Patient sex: F
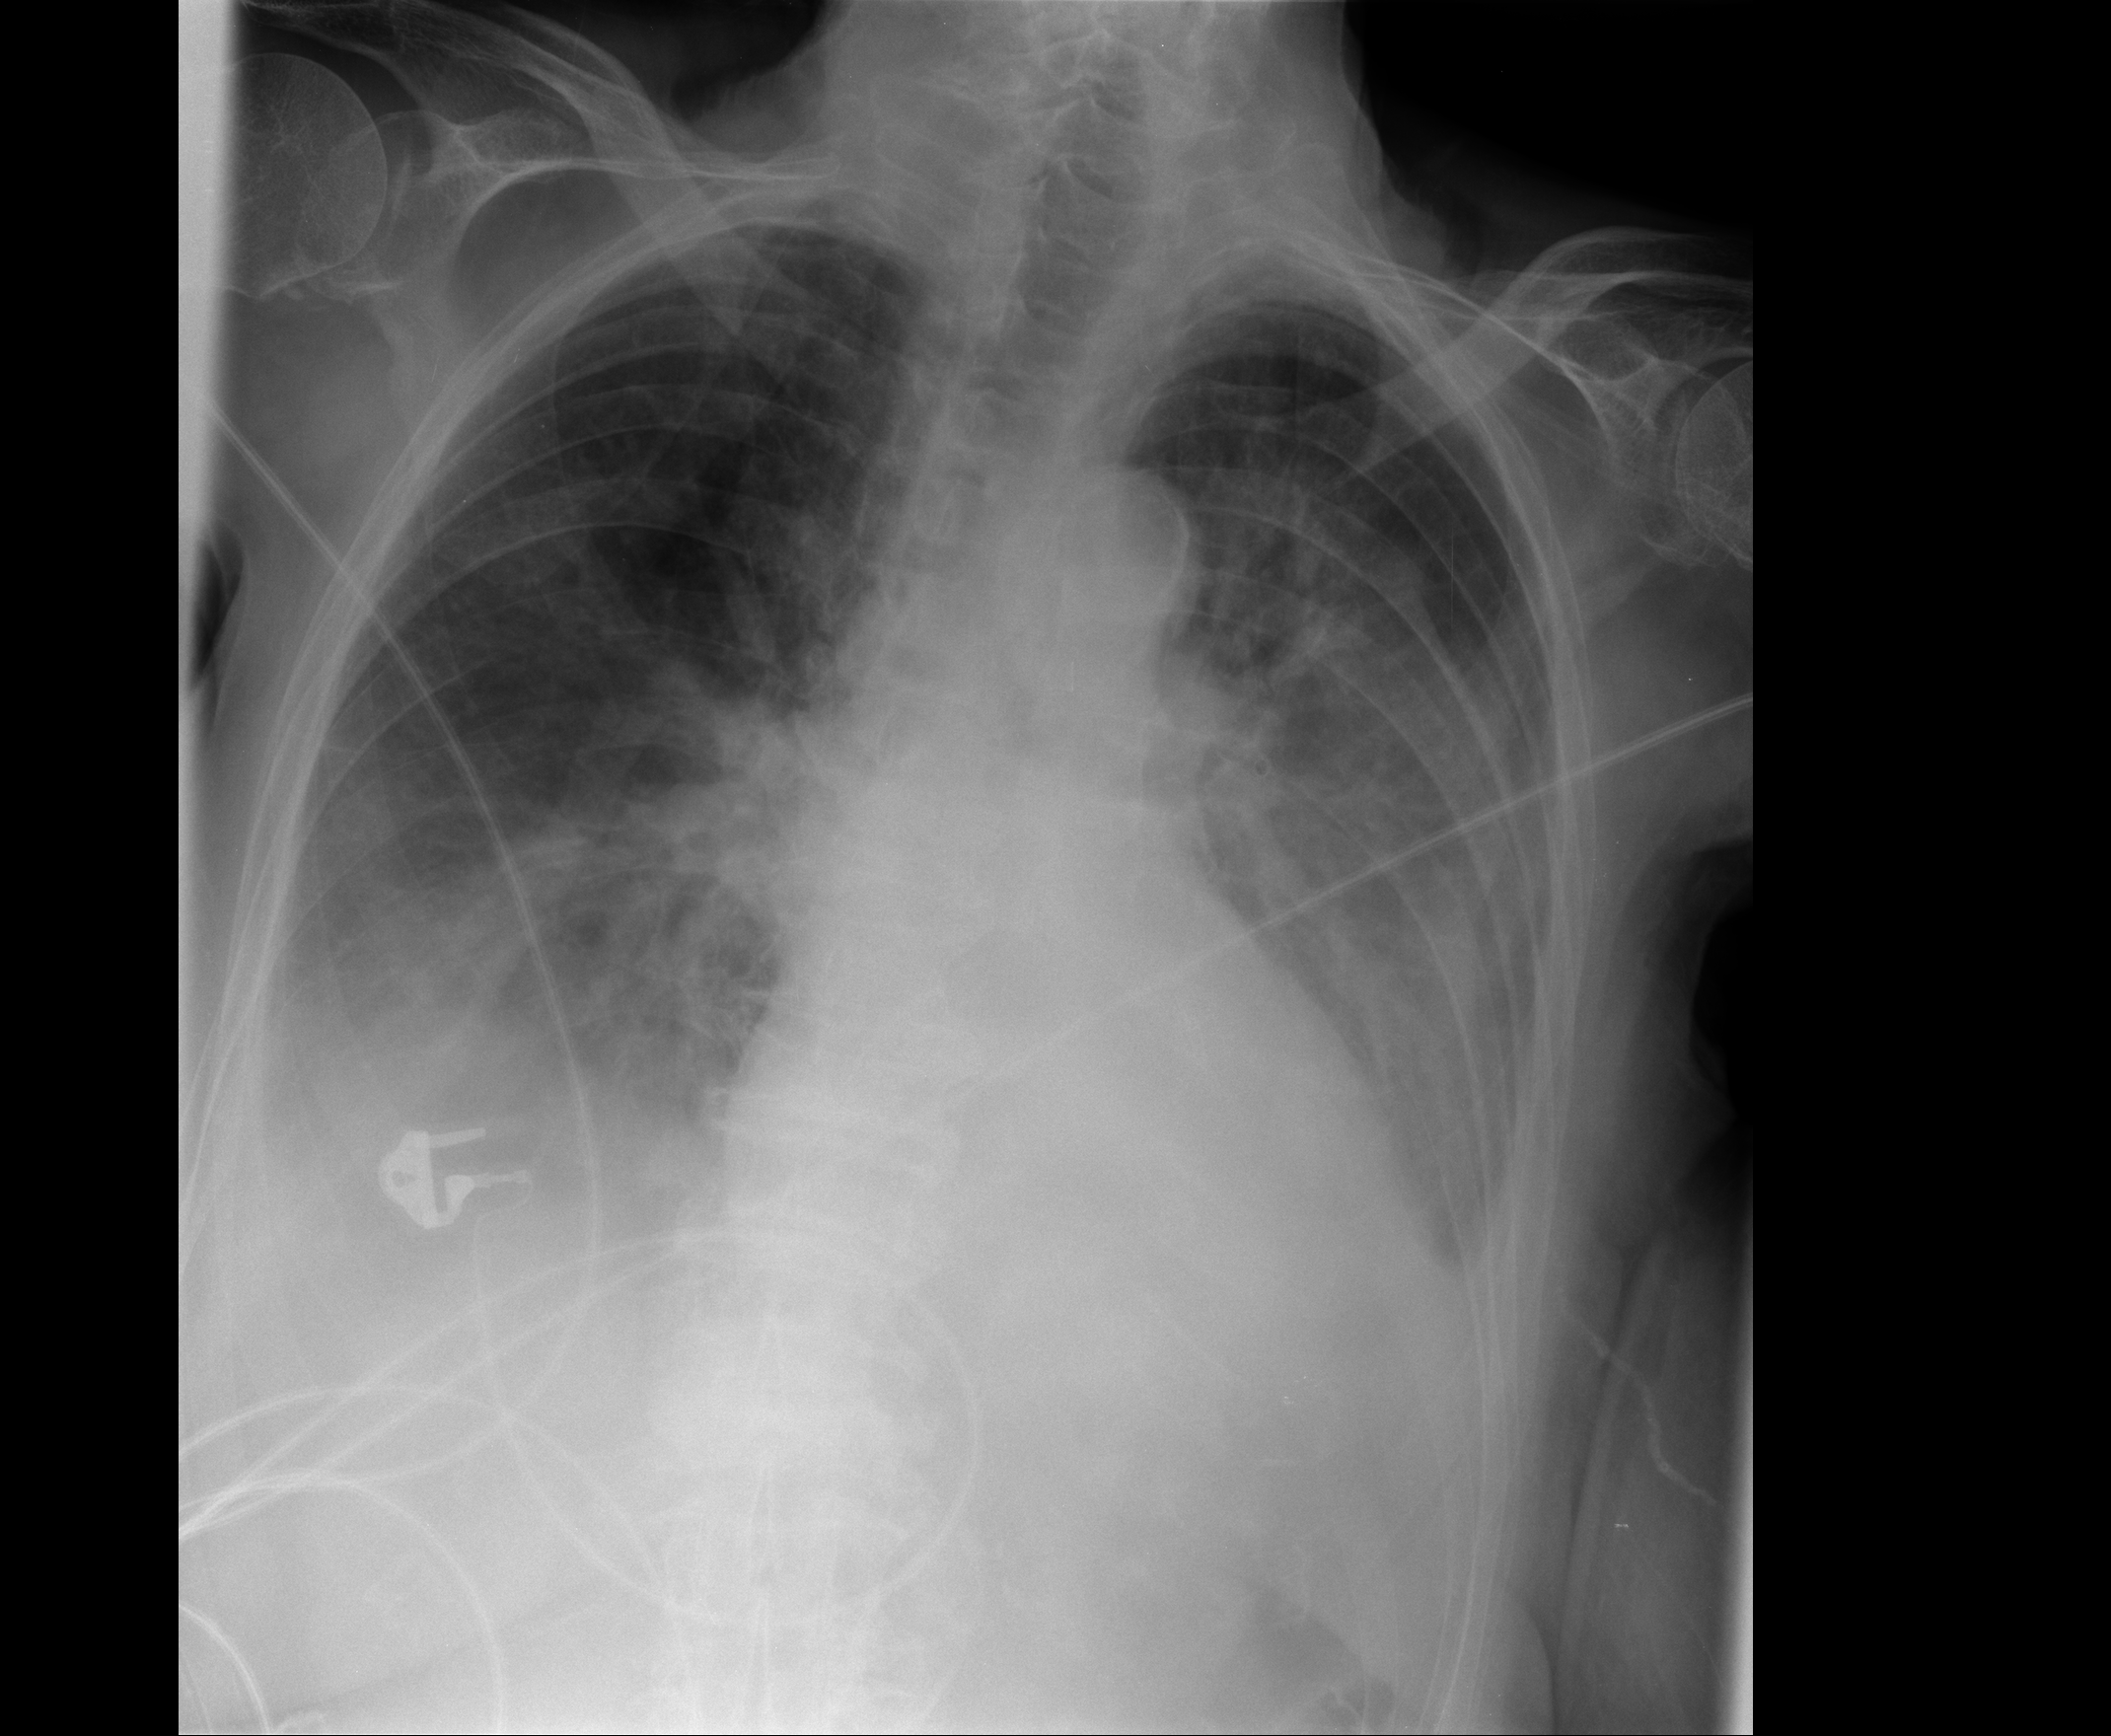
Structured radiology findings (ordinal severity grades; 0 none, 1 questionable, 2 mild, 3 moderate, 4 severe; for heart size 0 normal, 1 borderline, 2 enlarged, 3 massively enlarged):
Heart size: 0
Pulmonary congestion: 1
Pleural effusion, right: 2
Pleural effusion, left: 2
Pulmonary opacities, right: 0
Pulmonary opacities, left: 0
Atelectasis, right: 2
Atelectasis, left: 1